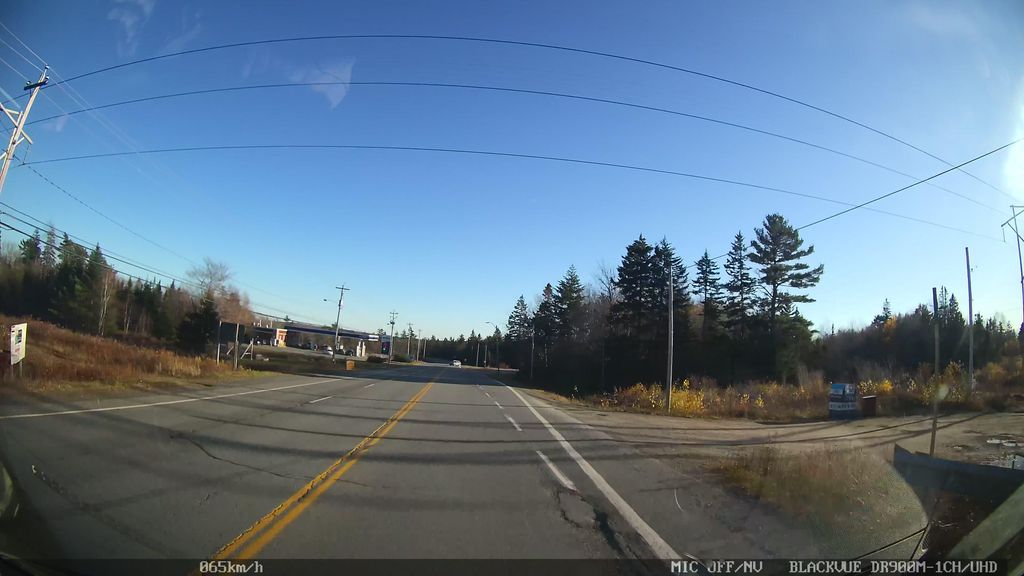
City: halifax